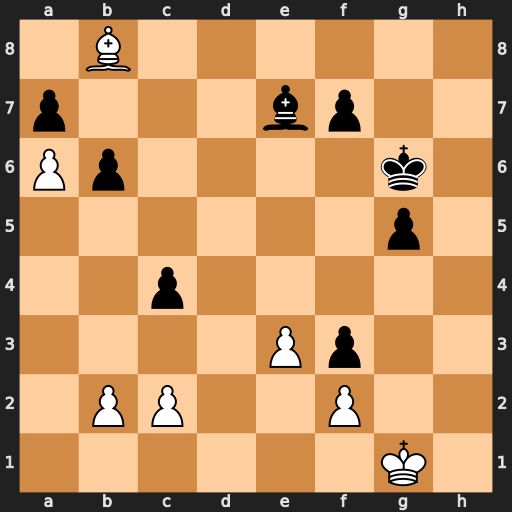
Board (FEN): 1B6/p3bp2/Pp4k1/6p1/2p5/4Pp2/1PP2P2/6K1
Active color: w
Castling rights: -
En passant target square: -
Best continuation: Bxa7 Bd6 Bxb6